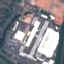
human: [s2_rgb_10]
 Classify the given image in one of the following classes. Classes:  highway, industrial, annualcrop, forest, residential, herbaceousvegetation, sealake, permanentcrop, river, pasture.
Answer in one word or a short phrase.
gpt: Industrial